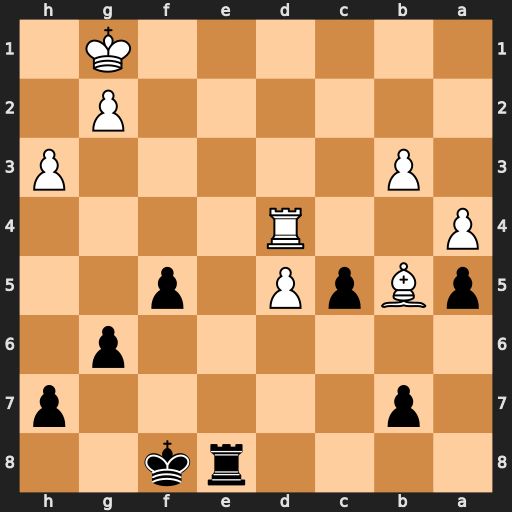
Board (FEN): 4rk2/1p5p/6p1/pBpP1p2/P2R4/1P5P/6P1/6K1
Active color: b
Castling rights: -
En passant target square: -
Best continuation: cxd4 Bxe8 Kxe8